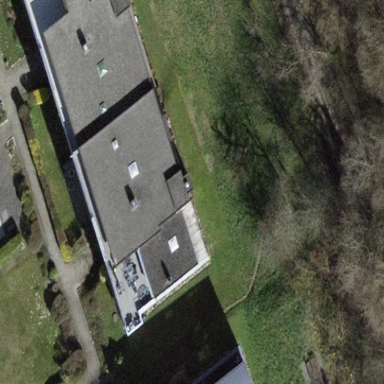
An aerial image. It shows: Flat-roofed building.